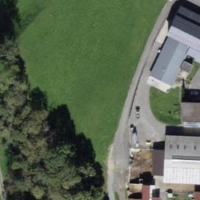
EUNIS habitat code: 24
Species observed at this site:
Lamium album